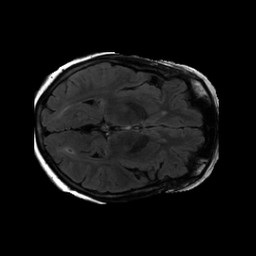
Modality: FLAIR
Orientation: axial
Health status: ill
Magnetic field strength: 3 T